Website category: auto
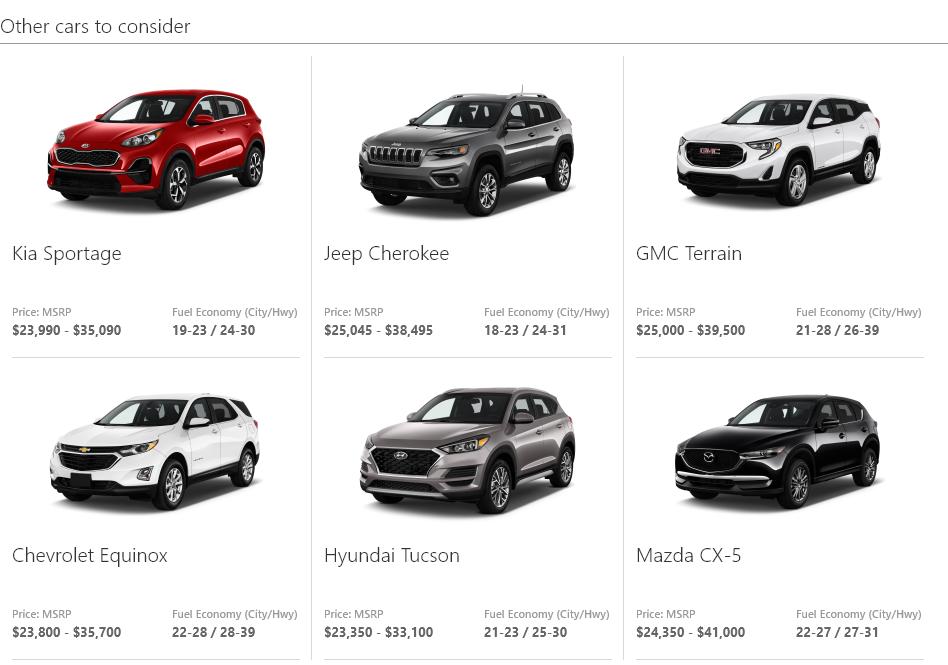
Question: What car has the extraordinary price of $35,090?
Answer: Kia Sportage

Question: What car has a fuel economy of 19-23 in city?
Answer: Kia Sportage

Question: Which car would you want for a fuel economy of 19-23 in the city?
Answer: Kia Sportage

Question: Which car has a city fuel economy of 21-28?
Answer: GMC Terrain

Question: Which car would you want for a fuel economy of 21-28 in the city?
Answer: GMC Terrain

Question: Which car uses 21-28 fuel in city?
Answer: GMC Terrain

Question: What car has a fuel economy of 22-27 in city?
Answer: Mazda CX-5

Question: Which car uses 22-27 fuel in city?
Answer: Mazda CX-5

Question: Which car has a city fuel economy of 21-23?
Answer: Hyundai Tucson

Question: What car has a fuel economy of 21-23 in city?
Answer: Hyundai Tucson

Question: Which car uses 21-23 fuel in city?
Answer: Hyundai Tucson

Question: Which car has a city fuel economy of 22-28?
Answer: Chevrolet Equinox

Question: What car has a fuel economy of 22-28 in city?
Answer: Chevrolet Equinox

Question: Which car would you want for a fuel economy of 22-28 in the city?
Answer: Chevrolet Equinox

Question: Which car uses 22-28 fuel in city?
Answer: Chevrolet Equinox

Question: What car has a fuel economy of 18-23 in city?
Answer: Jeep Cherokee

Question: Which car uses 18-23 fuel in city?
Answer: Jeep Cherokee

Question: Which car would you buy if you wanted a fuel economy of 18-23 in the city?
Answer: Jeep Cherokee

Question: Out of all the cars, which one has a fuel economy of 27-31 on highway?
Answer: Mazda CX-5

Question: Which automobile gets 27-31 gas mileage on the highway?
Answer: Mazda CX-5

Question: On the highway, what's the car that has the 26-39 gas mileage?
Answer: GMC Terrain

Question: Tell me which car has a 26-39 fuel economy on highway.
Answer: GMC Terrain

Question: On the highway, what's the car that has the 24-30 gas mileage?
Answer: Kia Sportage

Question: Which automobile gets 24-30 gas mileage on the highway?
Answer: Kia Sportage

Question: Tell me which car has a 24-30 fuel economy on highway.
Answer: Kia Sportage

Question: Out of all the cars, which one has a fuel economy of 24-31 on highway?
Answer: Jeep Cherokee

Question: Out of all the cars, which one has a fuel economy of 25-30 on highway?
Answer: Hyundai Tucson

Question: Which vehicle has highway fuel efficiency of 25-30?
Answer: Hyundai Tucson

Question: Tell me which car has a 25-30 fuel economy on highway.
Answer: Hyundai Tucson

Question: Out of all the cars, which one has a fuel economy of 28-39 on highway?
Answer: Chevrolet Equinox

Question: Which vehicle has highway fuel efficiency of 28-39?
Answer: Chevrolet Equinox